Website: apple
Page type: payment
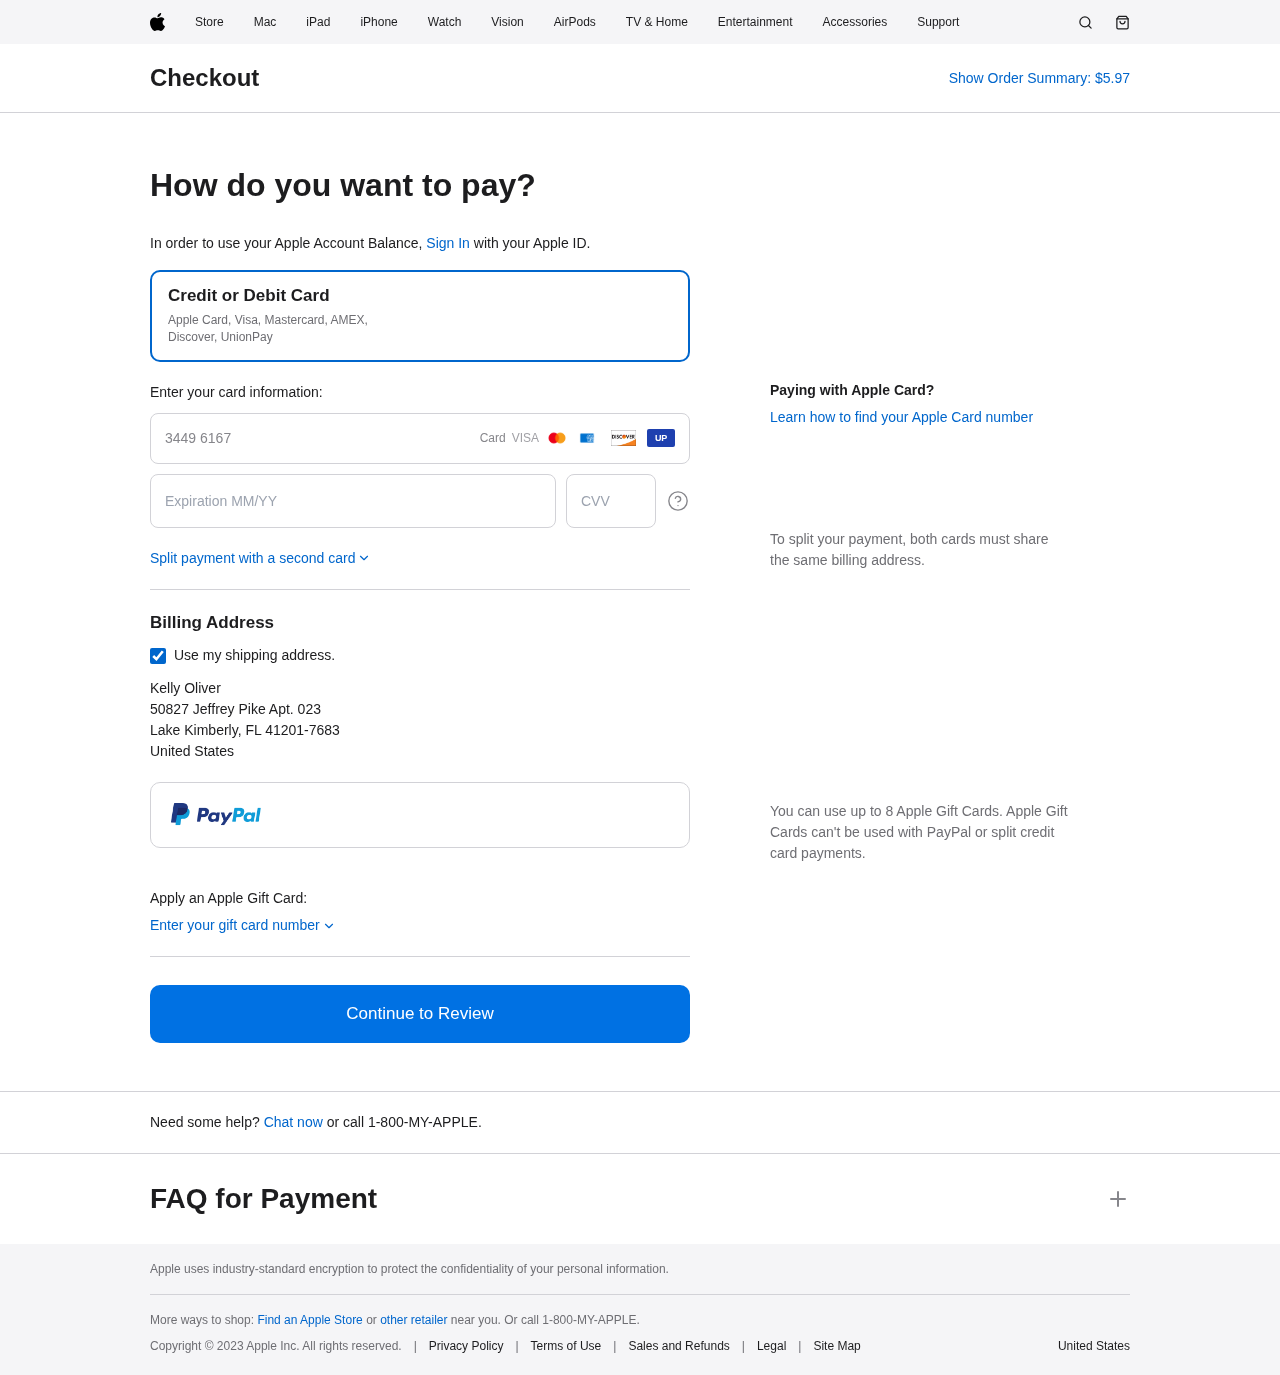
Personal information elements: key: PII_CARD_CVV
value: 5318
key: PII_CARD_EXPIRY
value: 10/28
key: PII_CARD_NUMBER
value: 3449 6167 5694 382
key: PII_COUNTRY
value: United States
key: PII_FULLNAME
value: Kelly Oliver
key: PII_STREET
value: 50827 Jeffrey Pike Apt. 023
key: PII_CITY_STATE_ZIP
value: Lake Kimberly, FL 41201-7683
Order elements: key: ORDER_TOTAL
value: $5.97